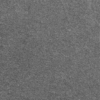
Label: dusty